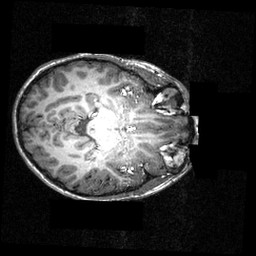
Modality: T1w
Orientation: axial
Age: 12
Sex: female
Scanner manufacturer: siemens
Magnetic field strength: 3.951 T
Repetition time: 1.5 s
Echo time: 0.00335 s